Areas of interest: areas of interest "Commercial service"
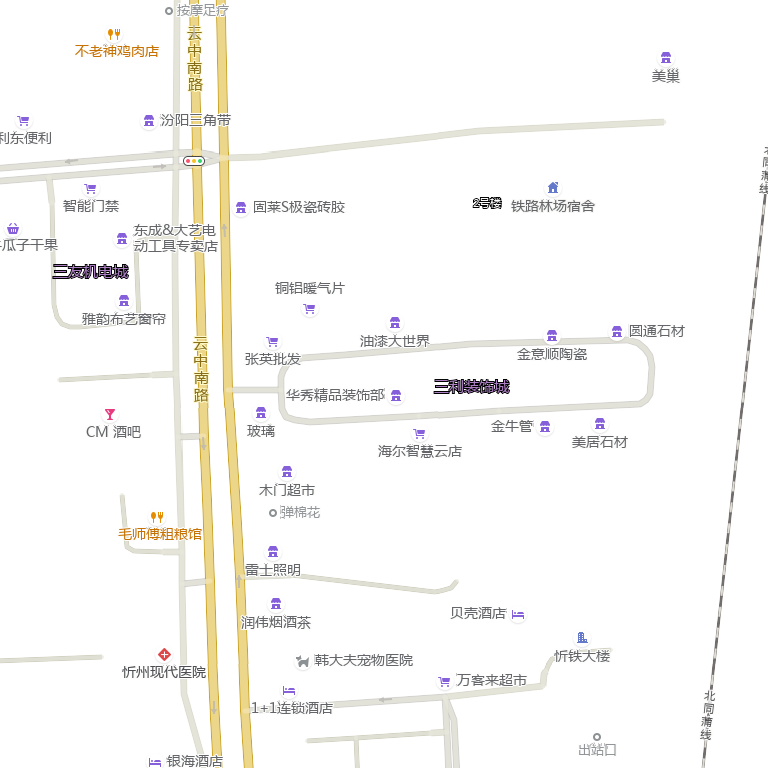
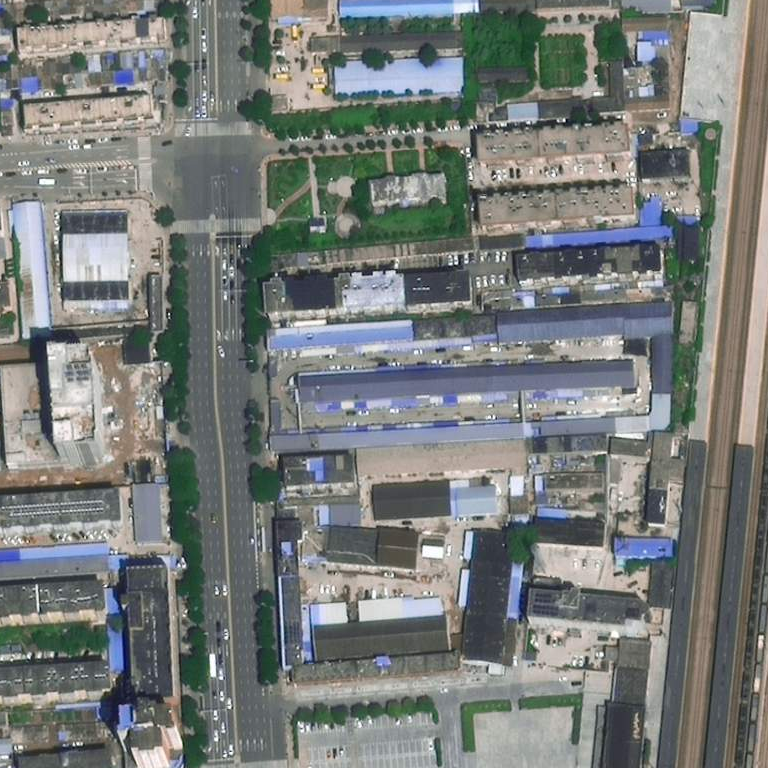